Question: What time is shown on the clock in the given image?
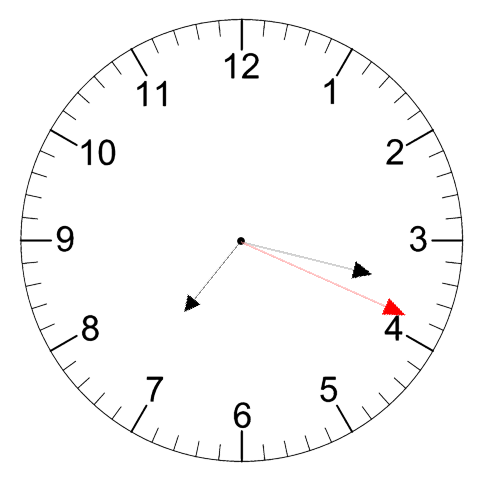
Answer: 07:17:19